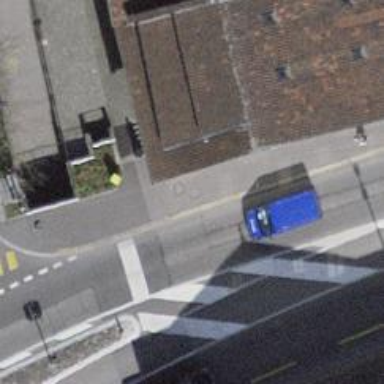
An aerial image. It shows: Post box.